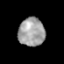
Tissue: prostate
Cell type: T cells
Senescence score: 0.3158
Nuclear area (px): 736
Mean DAPI intensity: 160.522